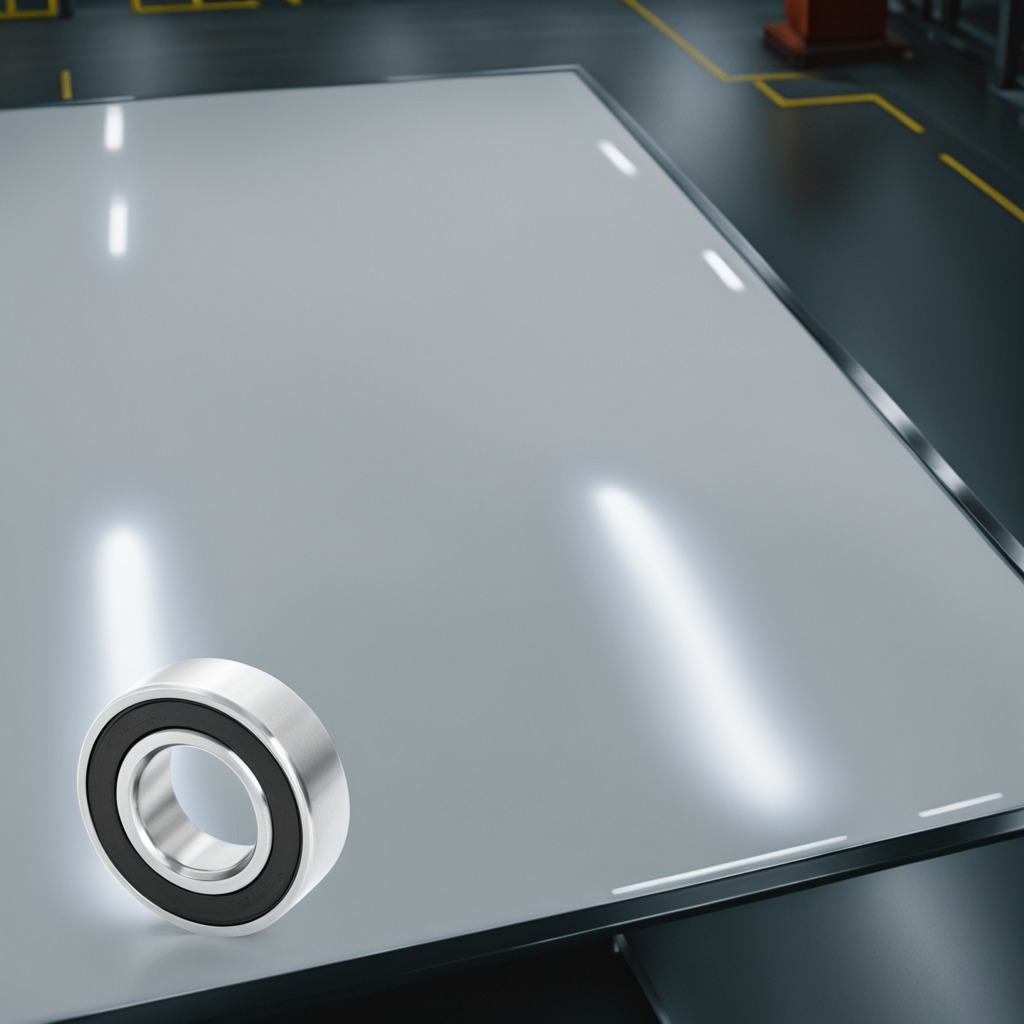
A metal ball bearing is lying on a high-gloss table in a ship maintenance bay industrial lighting.